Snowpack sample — Buffalo Mountain, Silverthorne, Colorado, USA (1/25/25, 10:11 AM MST)
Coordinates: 39.6222, -106.1139
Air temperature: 22 °F
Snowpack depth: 110 cm
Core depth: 30 cm
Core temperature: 42.8 °F
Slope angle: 12°, slope face: 102°
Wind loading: high
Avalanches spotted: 0
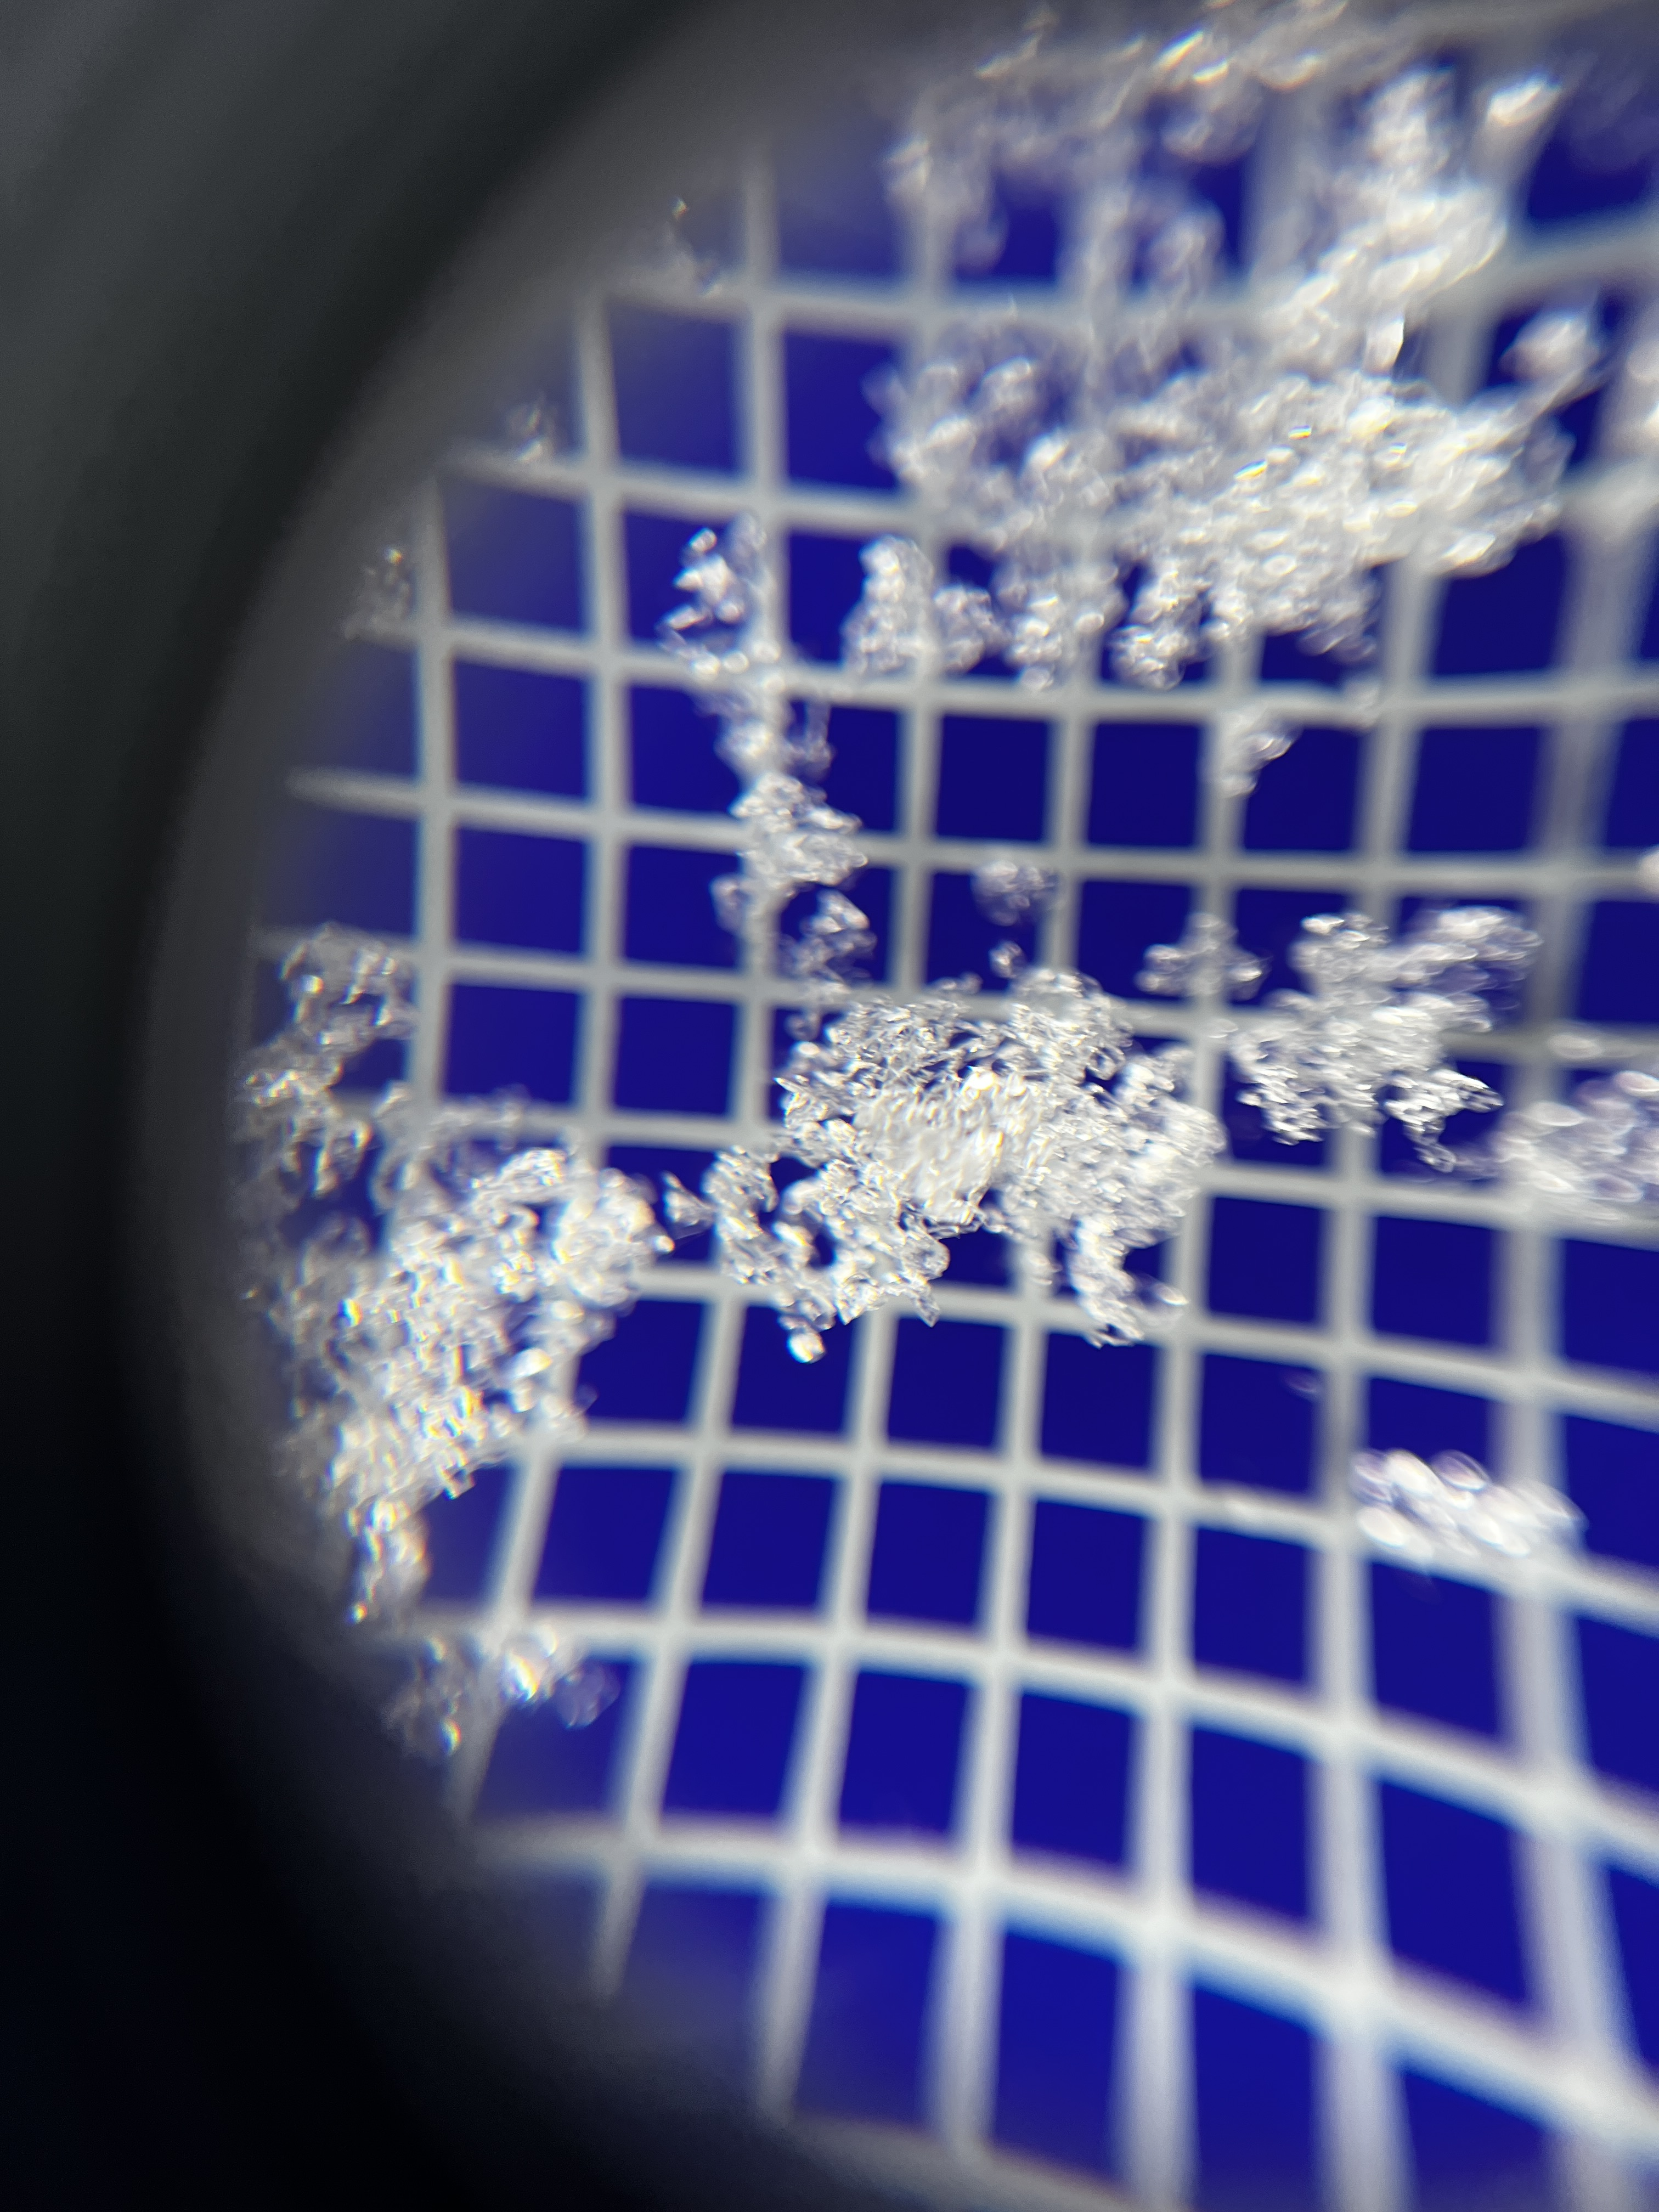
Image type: magnified_profile
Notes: No avalanches nearby, collected on the outskirts of a fire break 15 meters from the treeline, on way to Buffalo and Red Mountain